Question: Switching to linq is getting much harder.I know I have to use Group by but I don't know how to use it in LINQ to Entities.already took me 3 hours.I have 4 Tables that are Tbl_Products,Tbl_Orders,Tbl_OrderDetail,Tbl_OrderStatus.
Now I want to get This result for each OrderID that belongs to a specific Email Address.
OrderID
TotallAmount of goods
TotallPrice (Must be retrieved from Tbl_Products)
RefOrderID
Any Ideas?
Thanks in Advance!!!

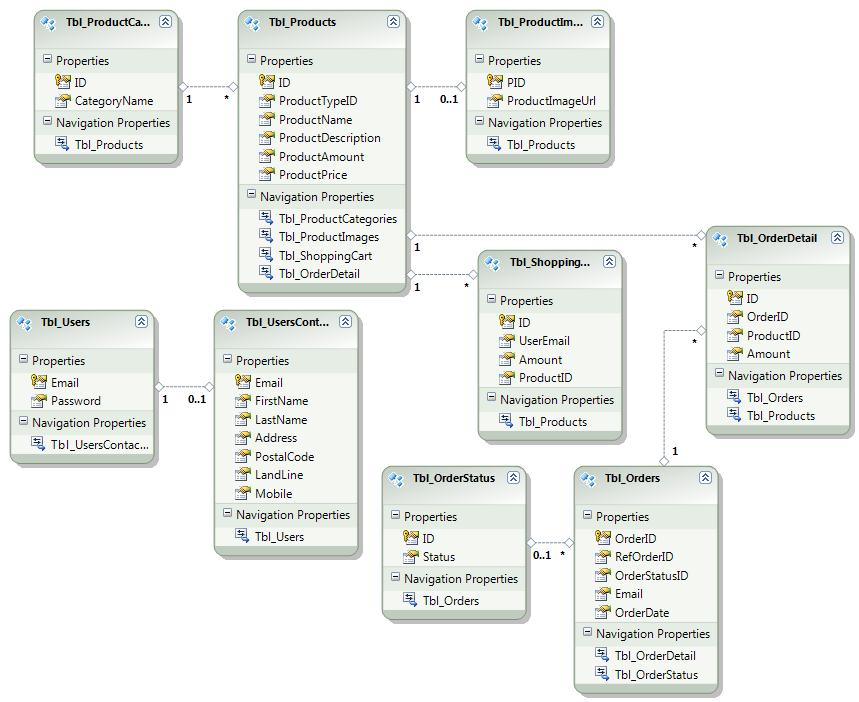
Answer: You don't need group by here:
'''
from order in db.Tbl_orders
where order.Email == email
select new
{
OrderId,
TotalAmount = order.Tbl_OrderDetail.Sum(d => d.Amount),
TotalPrice = order.Tbl_OrderDetail.Sum(d => d.Tbl_Products.ProductPrice)
}
'''